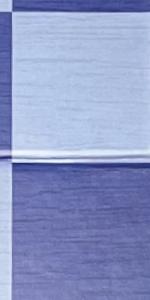
Label: Empty